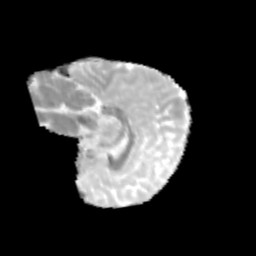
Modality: MD
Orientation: sagittal
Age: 9
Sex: female
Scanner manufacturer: siemens
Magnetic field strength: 3 T
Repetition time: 3.8 s
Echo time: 0.07 s